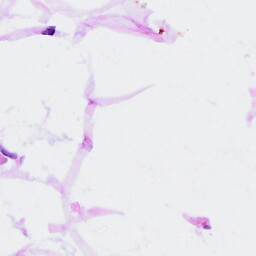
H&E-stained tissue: Breast